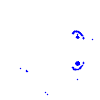
Particle: electron